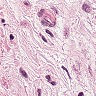
Metastatic tissue present: yes